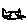
Label: cat